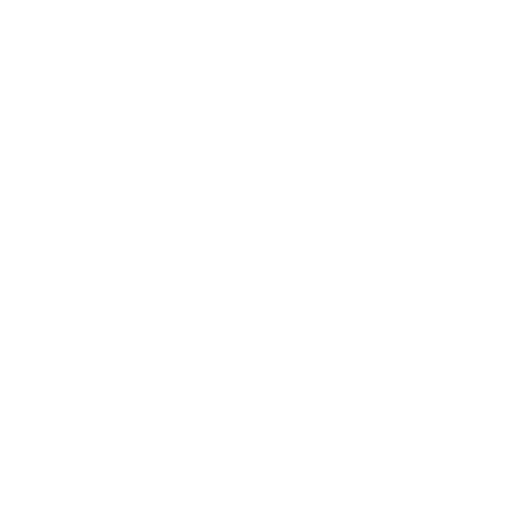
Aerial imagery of cape in Alaska named Punta De los Islotillos containing only unknown